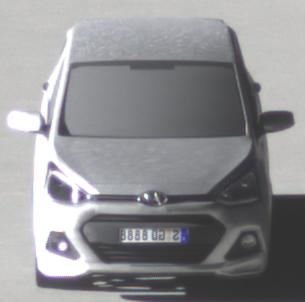
Make: Hyundai
Model: i10
Detailed model: Gen. 2
Model produced from: 2013
Model produced until: 2019
Doors: 5
Color: white
Road condition: dry road
Daytime: morning or afternoon
Contrast: high contrast